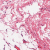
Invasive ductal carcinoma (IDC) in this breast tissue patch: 0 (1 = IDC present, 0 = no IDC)